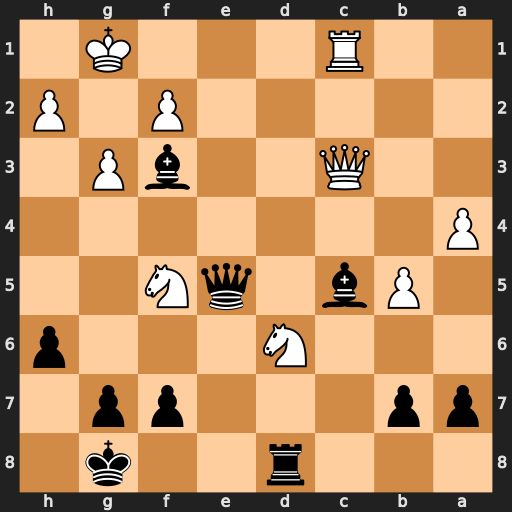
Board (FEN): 3r2k1/pp3pp1/3N3p/1Pb1qN2/P7/2Q2bP1/5P1P/2R3K1
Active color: b
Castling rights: -
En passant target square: -
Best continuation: Bxf2+ Kxf2 Qe2+ Kg1 Qg2#